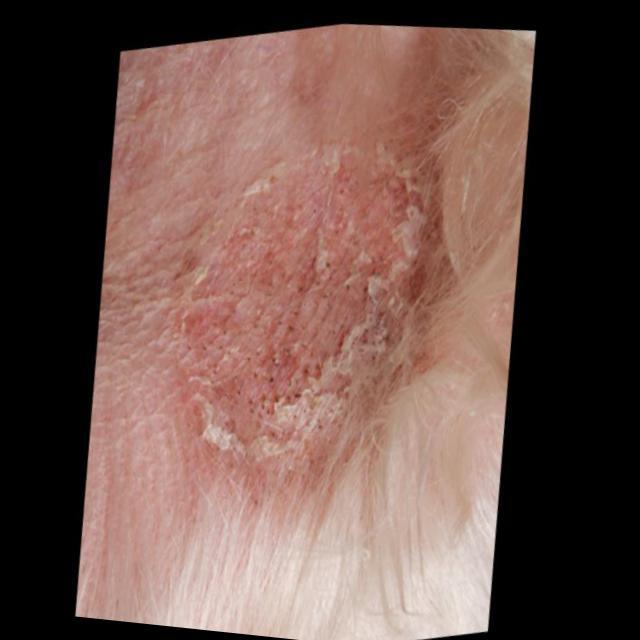
Canine ringworm (Dermatophytosis) — fungal infection caused by Microsporum or Trichophyton. Presents with circular alopecia, scaling, crusting, and broken hairs.